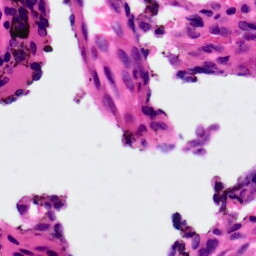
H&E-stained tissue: Ovarian